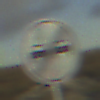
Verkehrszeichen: EndeUeberholverbot
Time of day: SunriseSunset
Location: Outdoor (Nature)
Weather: PartlyCloudy
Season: NotSpecified
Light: Natural